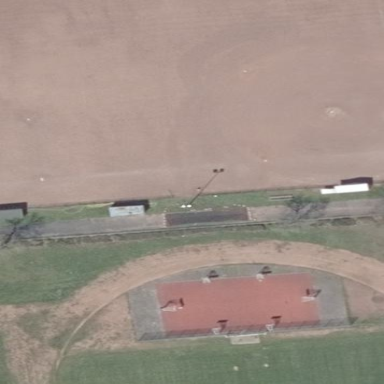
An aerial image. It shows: Baseball pitch for leisure land.